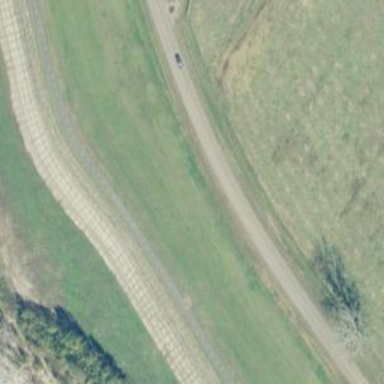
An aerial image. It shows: Path with asphalt surface next to dyke embankment.